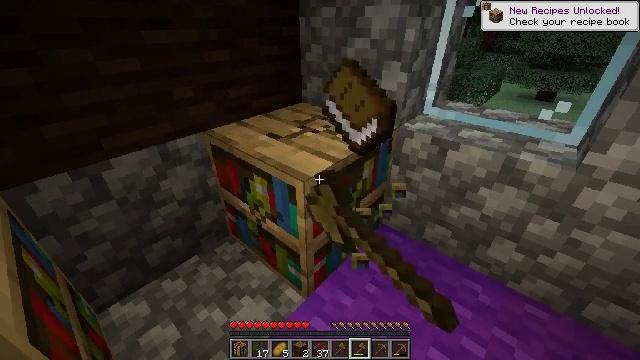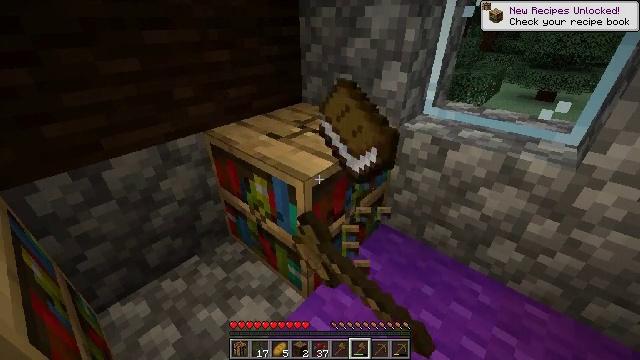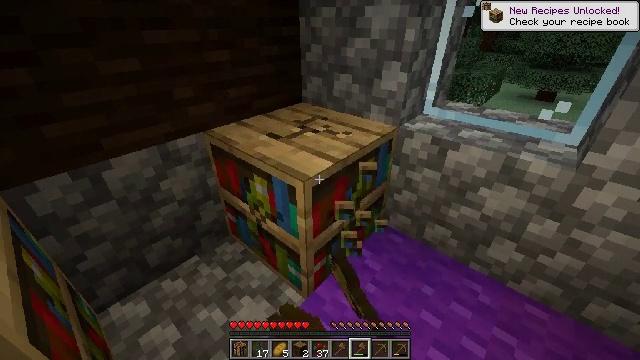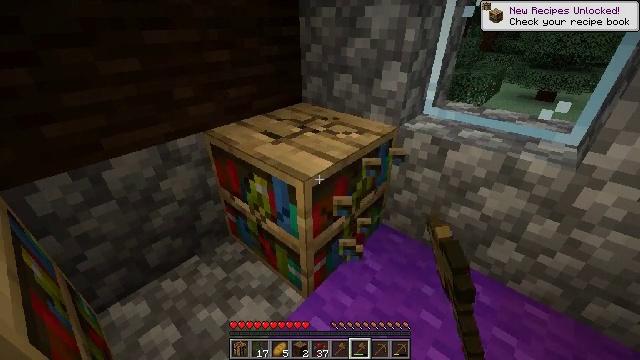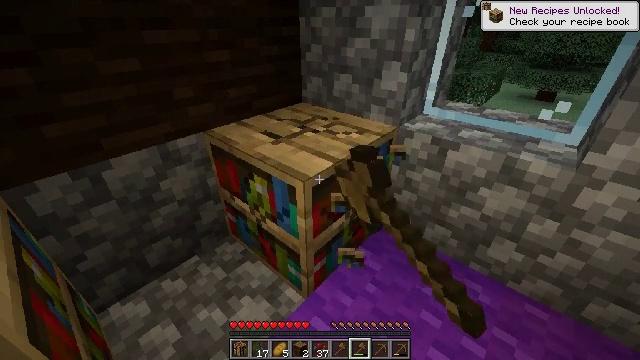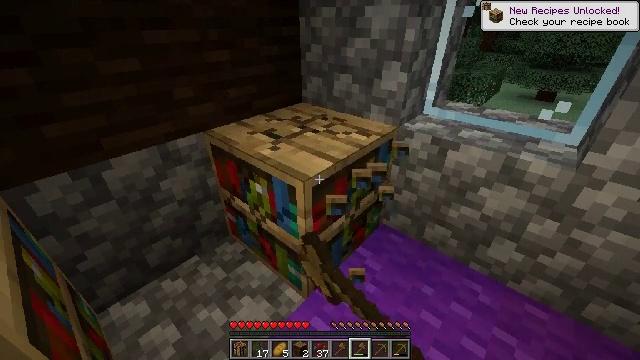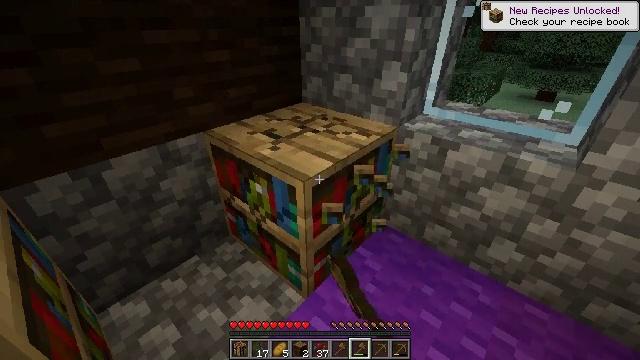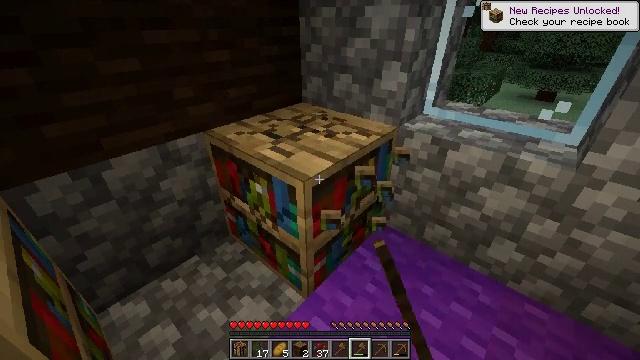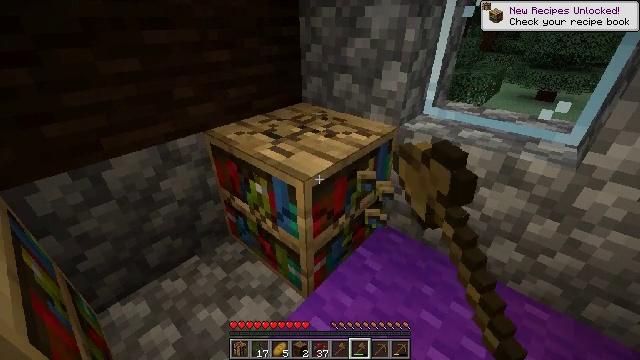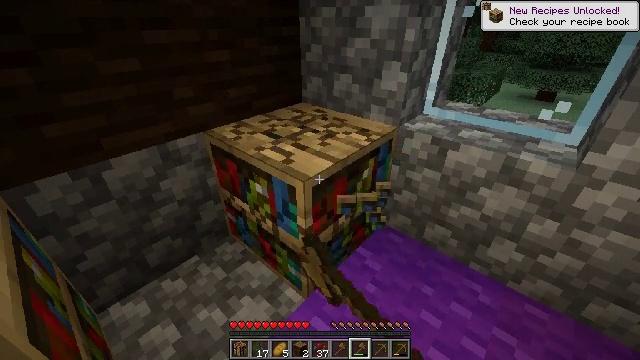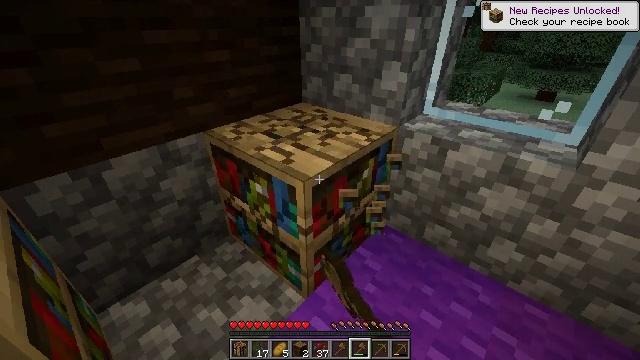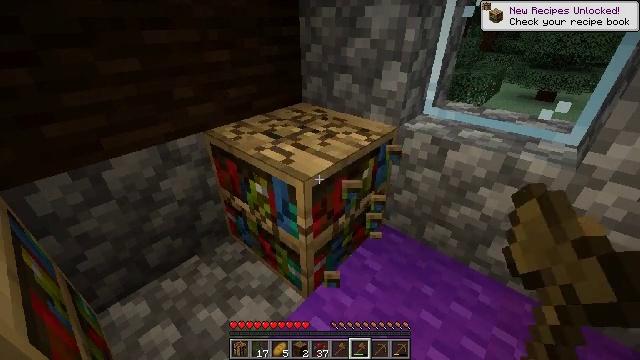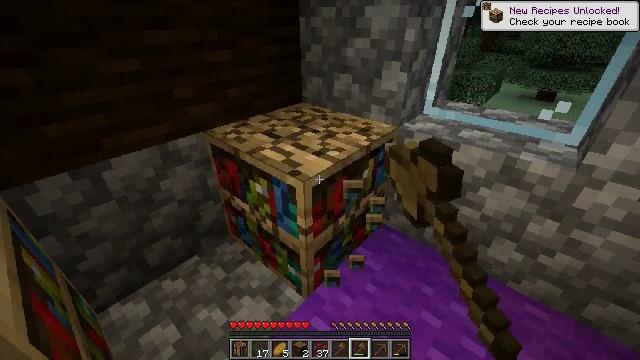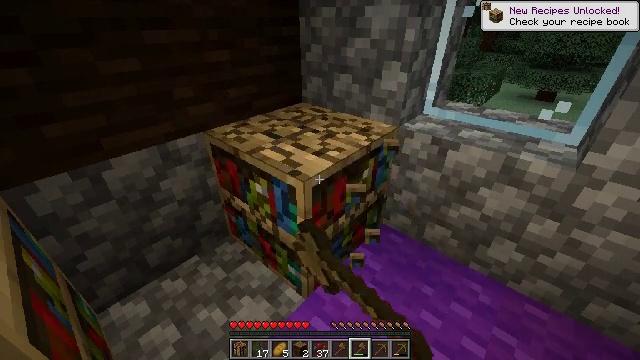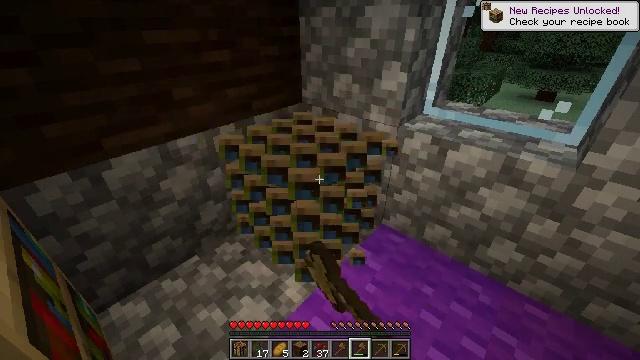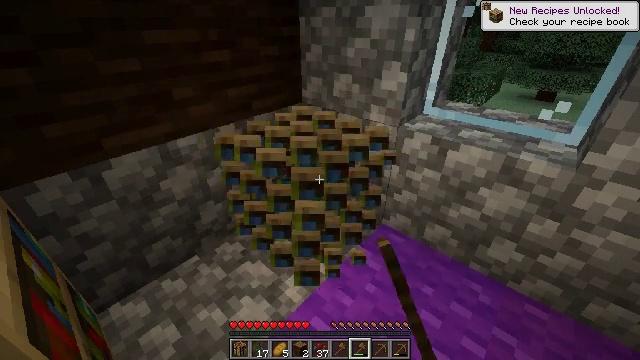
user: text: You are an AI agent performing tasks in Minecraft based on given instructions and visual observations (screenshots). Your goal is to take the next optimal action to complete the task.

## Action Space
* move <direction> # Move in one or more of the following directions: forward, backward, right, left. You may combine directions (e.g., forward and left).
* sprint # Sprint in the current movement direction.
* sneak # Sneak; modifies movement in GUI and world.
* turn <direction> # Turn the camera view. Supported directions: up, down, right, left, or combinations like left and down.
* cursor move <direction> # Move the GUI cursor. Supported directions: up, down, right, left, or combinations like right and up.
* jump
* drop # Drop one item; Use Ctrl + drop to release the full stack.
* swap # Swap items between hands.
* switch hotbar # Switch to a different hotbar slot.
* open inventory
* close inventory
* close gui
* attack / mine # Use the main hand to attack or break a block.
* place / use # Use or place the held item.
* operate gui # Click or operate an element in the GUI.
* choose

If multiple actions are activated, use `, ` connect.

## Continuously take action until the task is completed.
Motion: motion action
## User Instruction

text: Reclaim bookshelf materials.
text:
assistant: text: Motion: attack / mine
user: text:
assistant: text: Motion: attack / mine
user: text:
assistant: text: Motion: attack / mine
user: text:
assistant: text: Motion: attack / mine
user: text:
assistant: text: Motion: attack / mine
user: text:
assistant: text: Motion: attack / mine
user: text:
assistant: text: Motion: attack / mine
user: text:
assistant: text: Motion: attack / mine
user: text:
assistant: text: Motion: attack / mine
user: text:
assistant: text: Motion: attack / mine
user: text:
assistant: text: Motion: attack / mine
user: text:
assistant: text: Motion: attack / mine
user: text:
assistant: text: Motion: attack / mine
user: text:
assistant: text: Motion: attack / mine
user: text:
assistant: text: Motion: attack / mine
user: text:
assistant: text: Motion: attack / mine
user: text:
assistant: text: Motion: attack / mine
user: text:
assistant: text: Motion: attack / mine
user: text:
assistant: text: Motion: attack / mine
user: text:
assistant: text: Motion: attack / mine
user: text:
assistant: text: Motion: turn left and down, attack / mine
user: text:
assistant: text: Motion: turn left and up, attack / mine
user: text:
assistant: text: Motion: turn left and up, attack / mine
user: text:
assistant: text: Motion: turn left and up, attack / mine
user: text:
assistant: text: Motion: turn left and up, attack / mine
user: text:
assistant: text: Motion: turn left and up, attack / mine
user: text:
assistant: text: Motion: turn left and up, attack / mine
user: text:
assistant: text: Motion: turn up, attack / mine
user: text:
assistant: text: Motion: attack / mine
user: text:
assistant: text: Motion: attack / mine